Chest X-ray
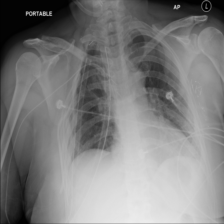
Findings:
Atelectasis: negative
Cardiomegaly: negative
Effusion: negative
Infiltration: negative
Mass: negative
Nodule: negative
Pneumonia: negative
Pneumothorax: negative
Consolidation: negative
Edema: negative
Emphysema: negative
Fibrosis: negative
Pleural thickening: negative
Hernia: negative